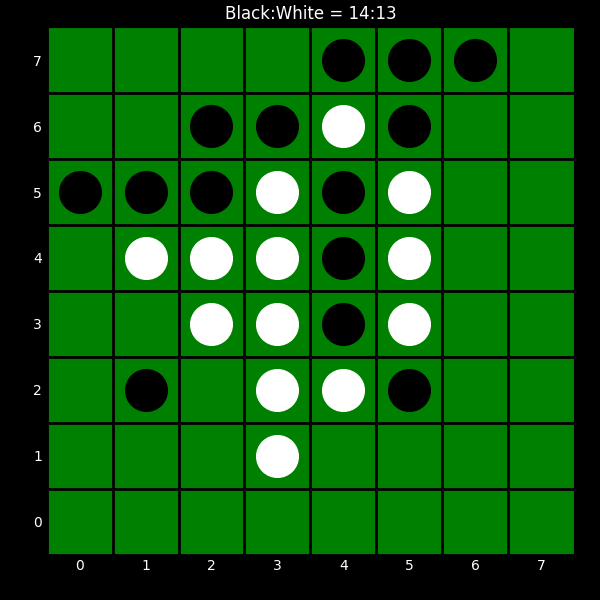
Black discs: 14
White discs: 13